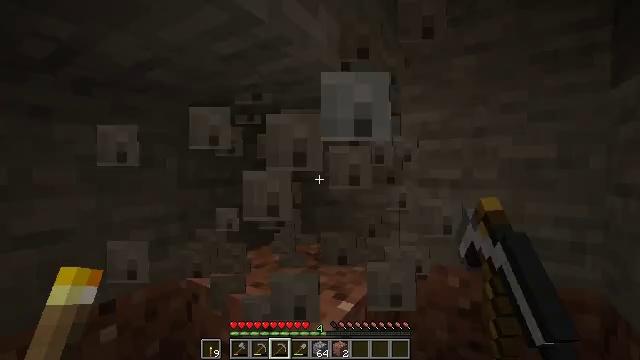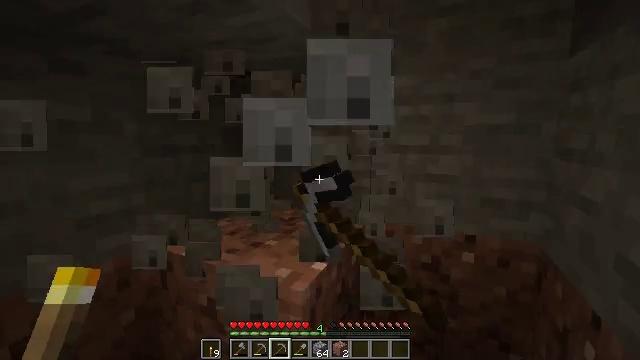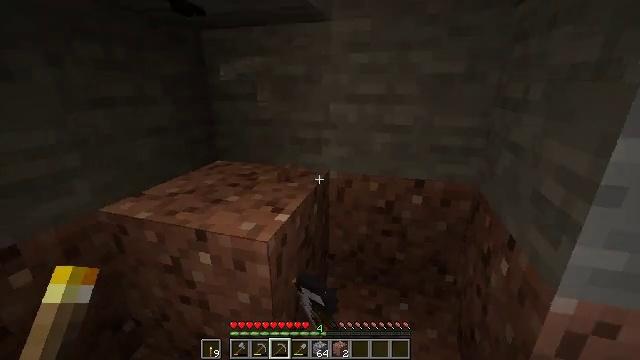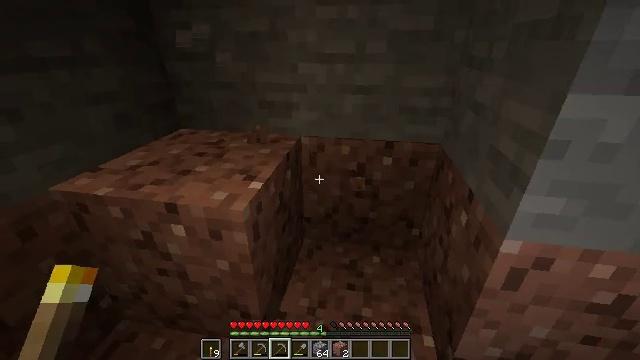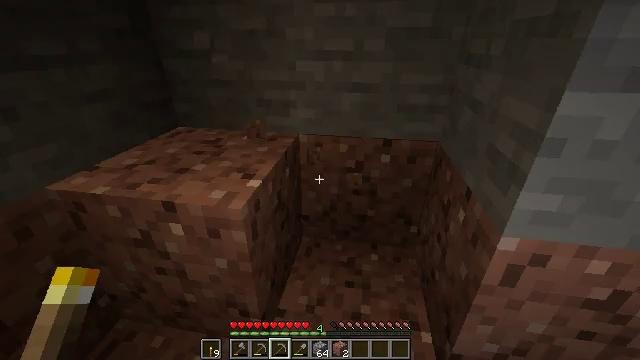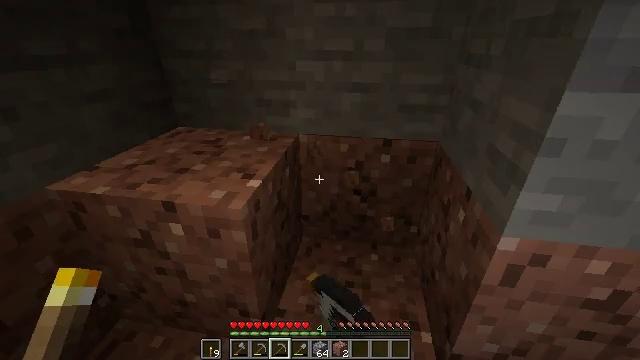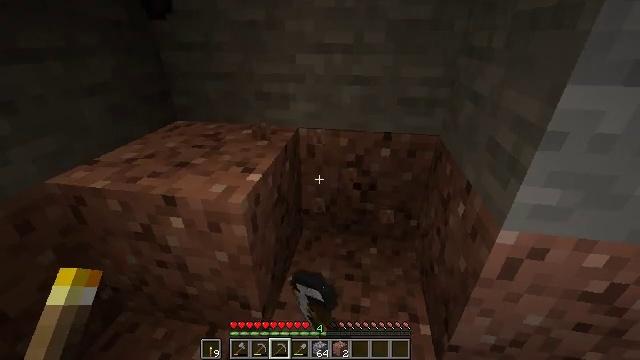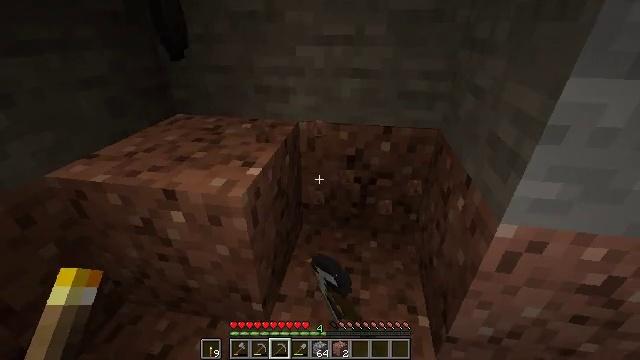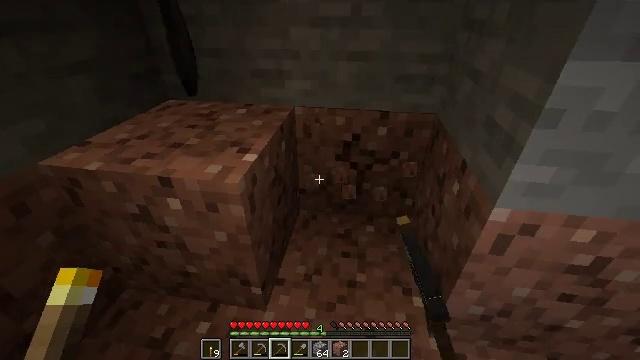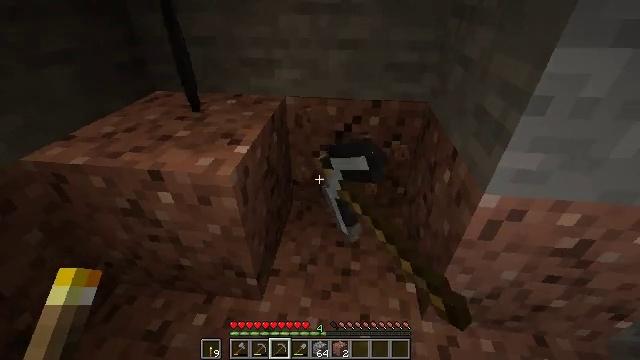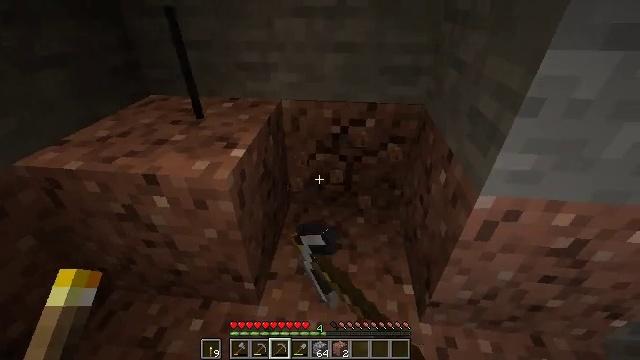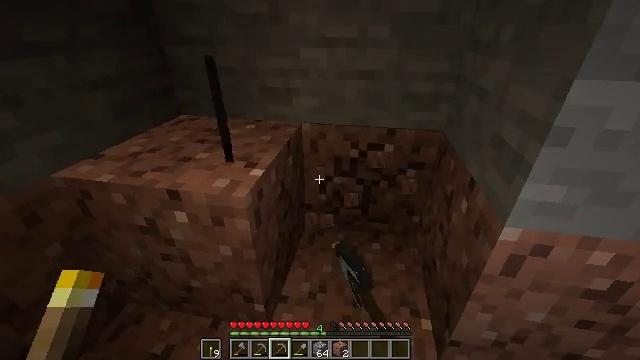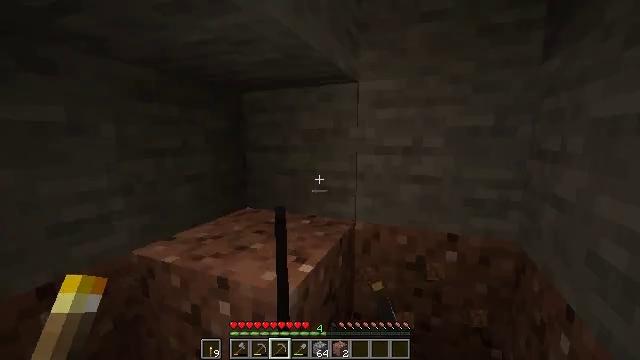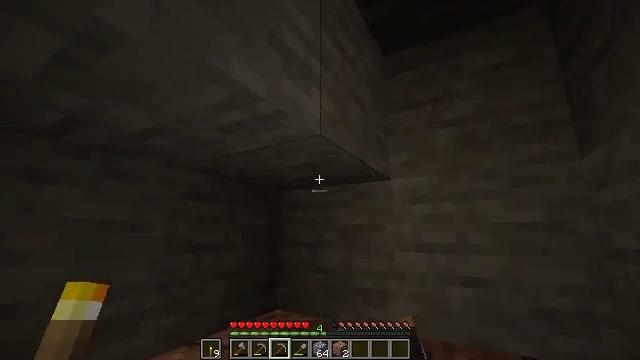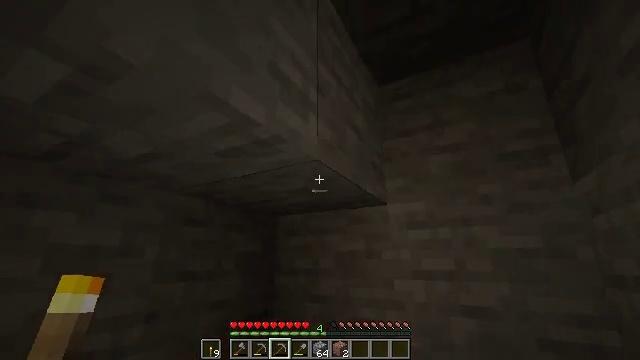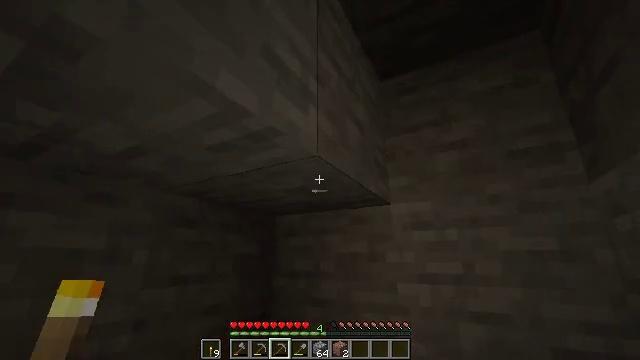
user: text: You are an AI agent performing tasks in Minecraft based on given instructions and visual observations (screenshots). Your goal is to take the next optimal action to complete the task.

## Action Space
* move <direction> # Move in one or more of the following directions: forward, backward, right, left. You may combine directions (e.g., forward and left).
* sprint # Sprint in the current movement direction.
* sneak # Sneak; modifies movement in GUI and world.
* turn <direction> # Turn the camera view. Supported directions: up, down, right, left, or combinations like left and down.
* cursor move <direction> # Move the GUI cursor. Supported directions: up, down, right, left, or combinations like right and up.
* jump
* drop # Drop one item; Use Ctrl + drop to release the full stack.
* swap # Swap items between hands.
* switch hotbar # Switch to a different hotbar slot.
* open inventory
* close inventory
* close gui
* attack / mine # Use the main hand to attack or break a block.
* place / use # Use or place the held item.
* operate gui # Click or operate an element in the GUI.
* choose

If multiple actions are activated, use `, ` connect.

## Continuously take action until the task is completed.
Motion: motion action
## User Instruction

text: Use the furnace to make cooked salmon.
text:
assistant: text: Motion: turn right and down, attack / mine
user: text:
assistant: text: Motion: turn right and down, attack / mine
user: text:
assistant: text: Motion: turn right and down, attack / mine
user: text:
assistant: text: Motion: attack / mine
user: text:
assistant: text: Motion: attack / mine
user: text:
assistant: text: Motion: turn down, attack / mine
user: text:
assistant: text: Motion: turn down, attack / mine
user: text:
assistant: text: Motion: turn down, attack / mine
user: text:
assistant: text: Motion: turn right and down, attack / mine
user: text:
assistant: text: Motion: attack / mine
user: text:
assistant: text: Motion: turn left and up, attack / mine
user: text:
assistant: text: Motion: turn left and up
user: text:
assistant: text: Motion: turn left and up
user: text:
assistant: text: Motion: turn up
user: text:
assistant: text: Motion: move forward
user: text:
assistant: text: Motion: move forward
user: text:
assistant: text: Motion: move forward, turn down
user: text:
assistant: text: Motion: move forward, turn right and down
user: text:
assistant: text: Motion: move forward and move right, turn left and down
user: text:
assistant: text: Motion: move forward and move right, turn left and down
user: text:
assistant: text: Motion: move forward and move right, turn left and down
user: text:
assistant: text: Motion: move right, turn right and down
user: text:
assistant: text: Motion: move right, turn right
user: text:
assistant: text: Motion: move right, turn right
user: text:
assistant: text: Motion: move right, turn right and up
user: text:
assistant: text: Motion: move right
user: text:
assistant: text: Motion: move forward and move right
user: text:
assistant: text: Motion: move forward and move right
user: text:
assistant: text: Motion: move forward and move right
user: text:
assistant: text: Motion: move forward